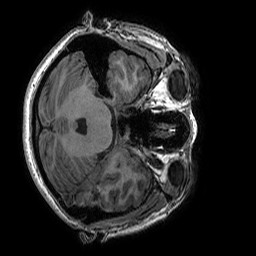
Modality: T1w
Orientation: axial
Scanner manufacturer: ge
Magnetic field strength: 3 T
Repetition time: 0.008156 s
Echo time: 0.00318 s